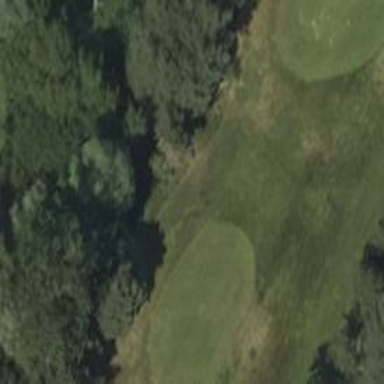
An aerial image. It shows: Golf tee.